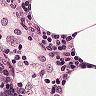
Metastatic tissue present: no